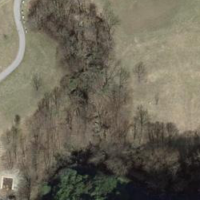
EUNIS habitat code: 44
Species observed at this site:
Barbitistes obtusus